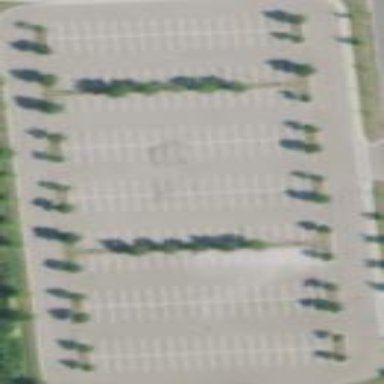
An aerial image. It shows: Parking aisle designated as service road.